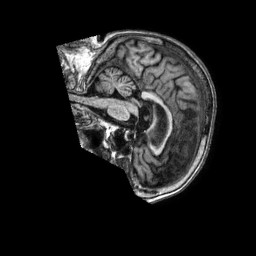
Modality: T1w
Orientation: sagittal
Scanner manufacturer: philips
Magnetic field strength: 1.5 T
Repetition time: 0.007275 s
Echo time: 0.003334 s